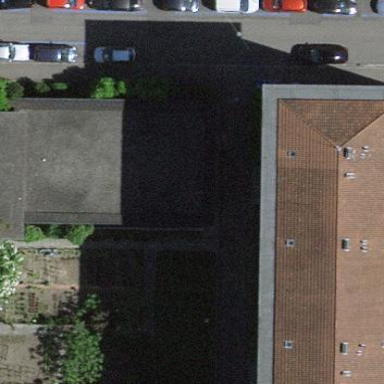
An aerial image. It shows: Office building.